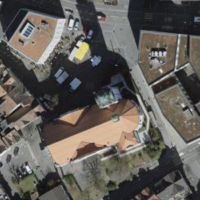
EUNIS habitat code: 54
Species observed at this site:
Corvus corone